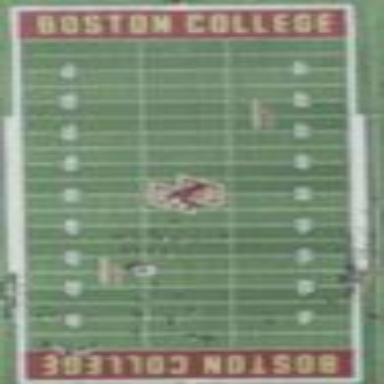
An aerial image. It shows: Artificial turf pitch used for American football.